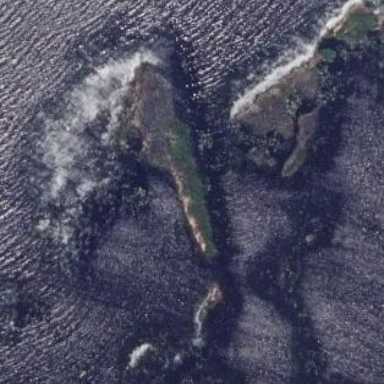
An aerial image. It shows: Islet.